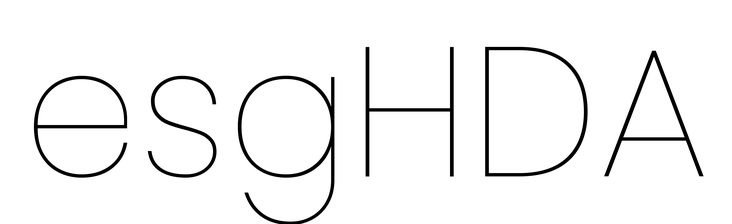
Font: Poppins-Thin